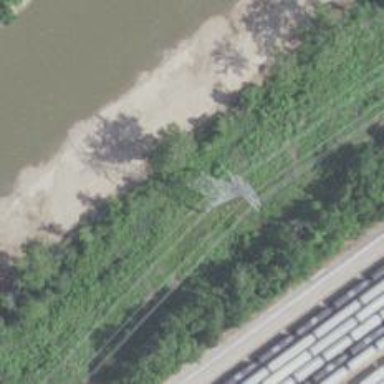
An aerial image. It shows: Lattice structure tower used for power distribution.